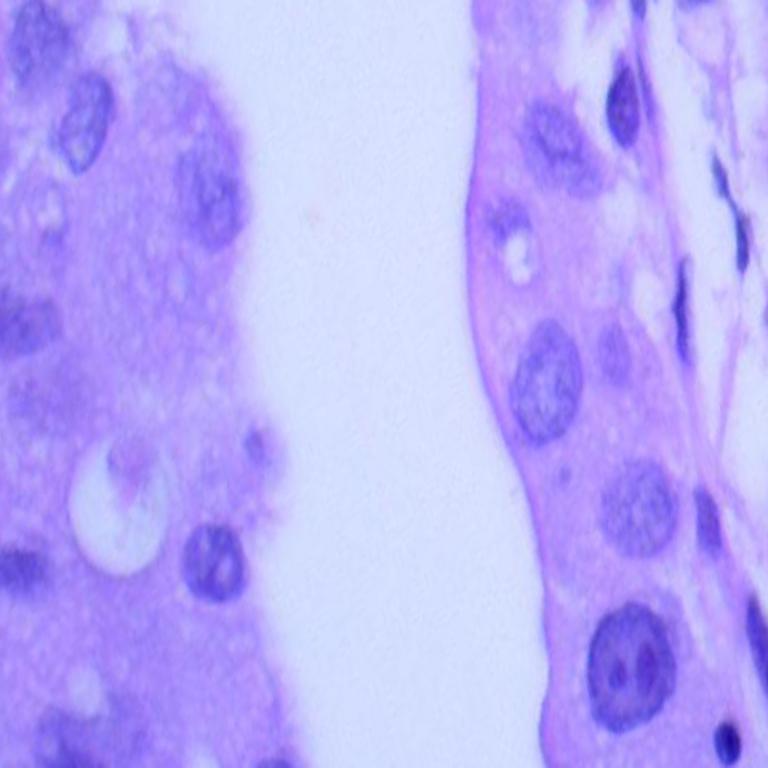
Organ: lung
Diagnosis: adenocarcinomas